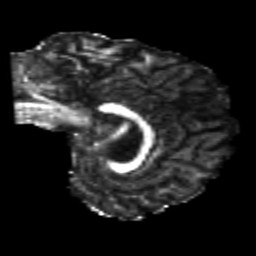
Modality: FA
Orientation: sagittal
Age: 22
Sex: female
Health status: healthy
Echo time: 0.074 s